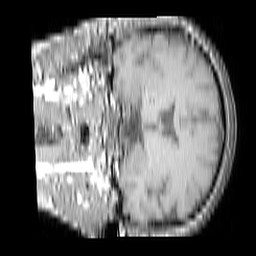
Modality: T1w
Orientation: coronal
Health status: ill
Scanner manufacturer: philips
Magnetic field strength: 3 T
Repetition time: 0.3787 s
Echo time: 0.002908 s